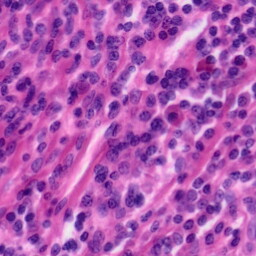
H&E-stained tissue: Tonsil